Question: I have a problem with installing my application to my phone for second time, I set USB debugging and stay awake in the developer setting. For the first time I install and use my app correctly but after I uninstall it by phone and reinstall again by android studio this error has occurred:

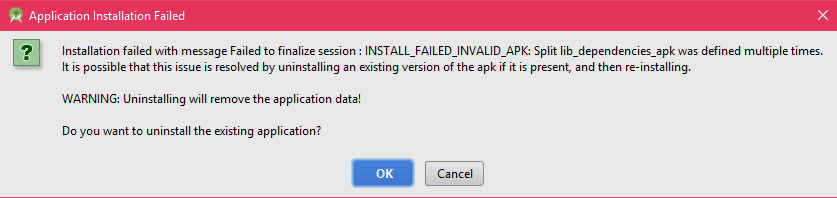
Answer: I was getting this in Android Studio and all I did to fix it was go to "Build" > "Clean Project" and it just worked.